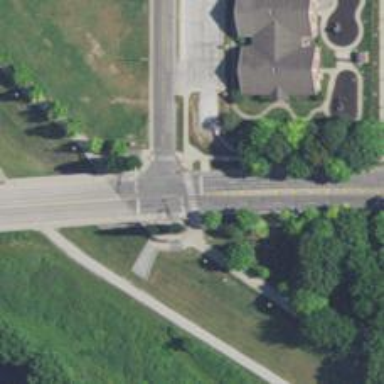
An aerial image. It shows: Road with crossing.